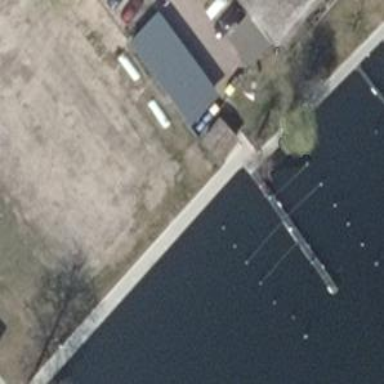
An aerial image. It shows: Man-made pier.